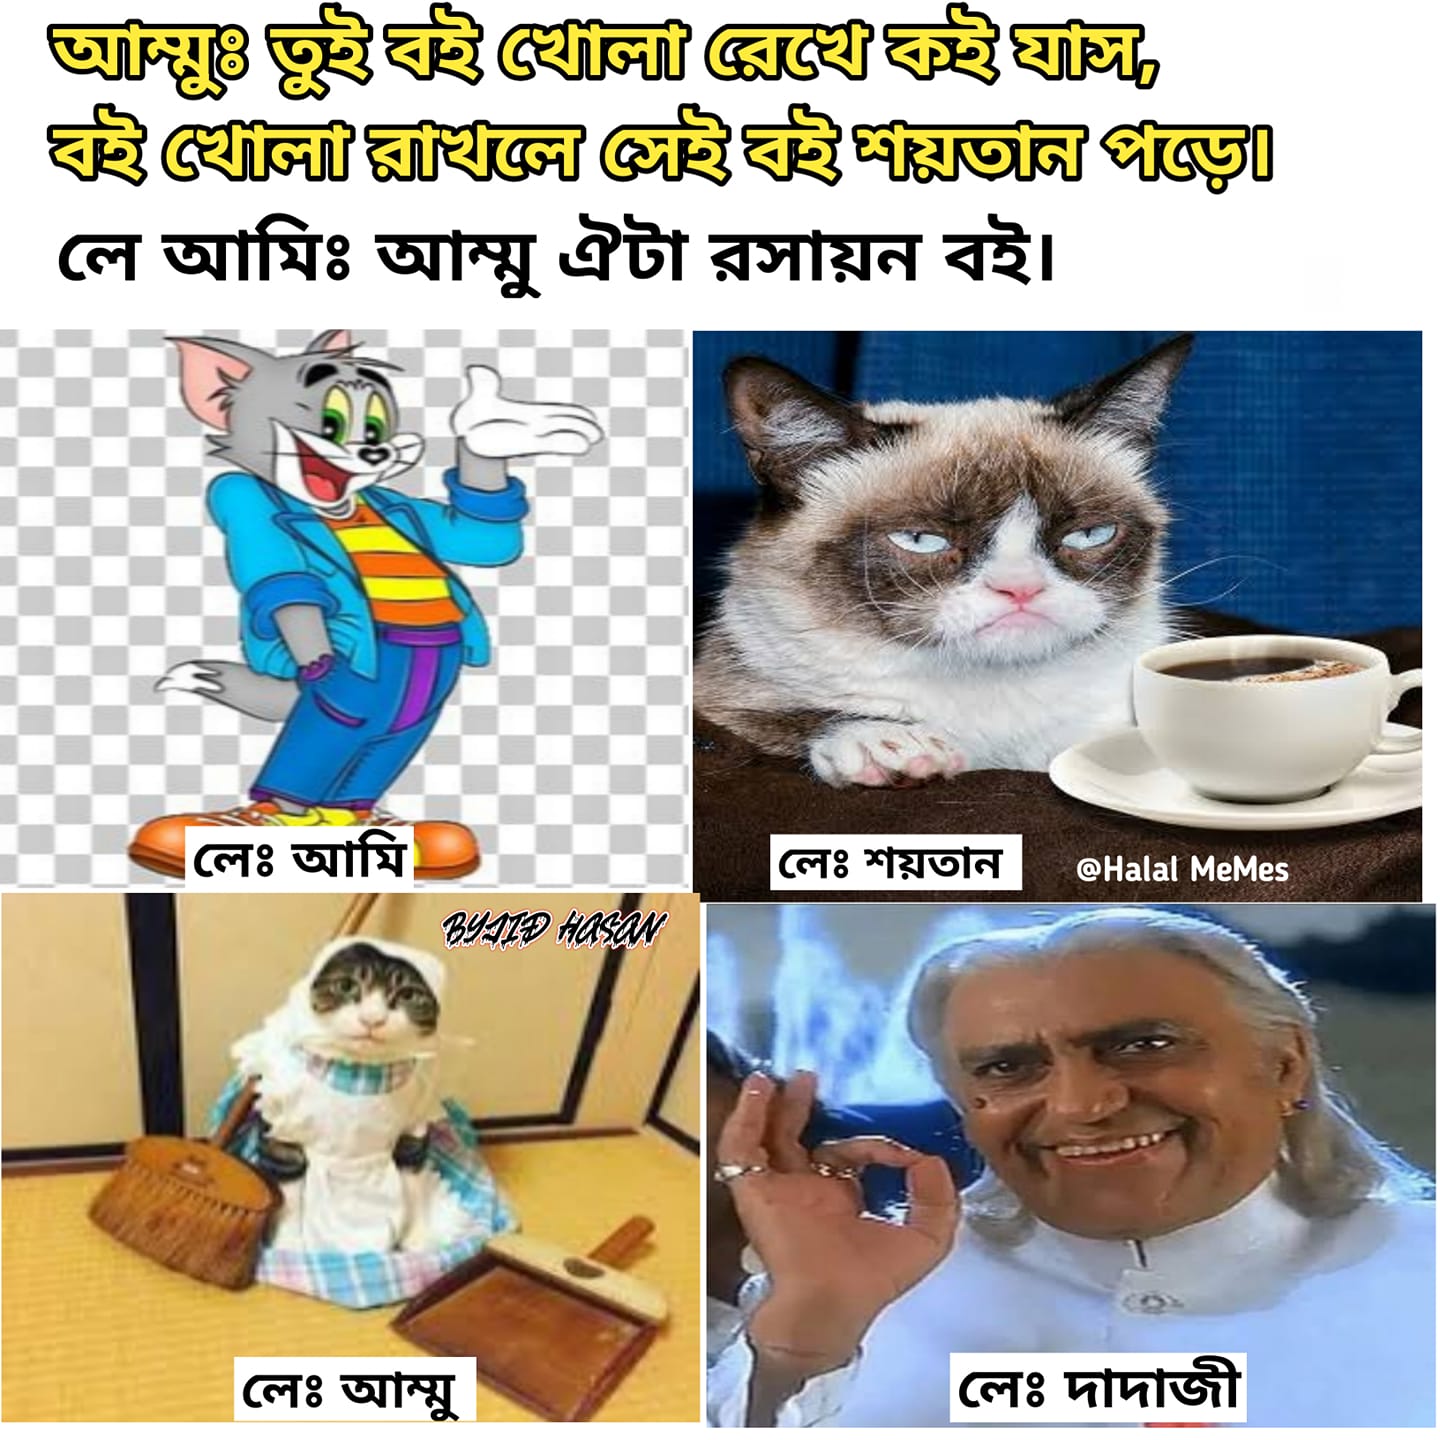
Caption: আম্মুঃ তুই বই খোলা রেখে কই যাস, বই খোলা রাখলে সেই বই শয়তান পড়ে ।     লে আমিঃ আম্মু ঐটা রসায়ন বই      লেঃ আমি     লেঃ শয়তান         লেঃআম্মু     লেঃ দাদাজী
Label: non-hate